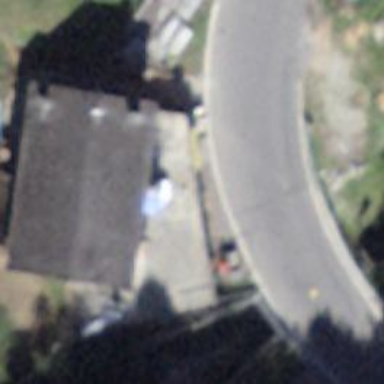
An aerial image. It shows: Detached building.